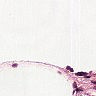
Metastatic tissue present: no